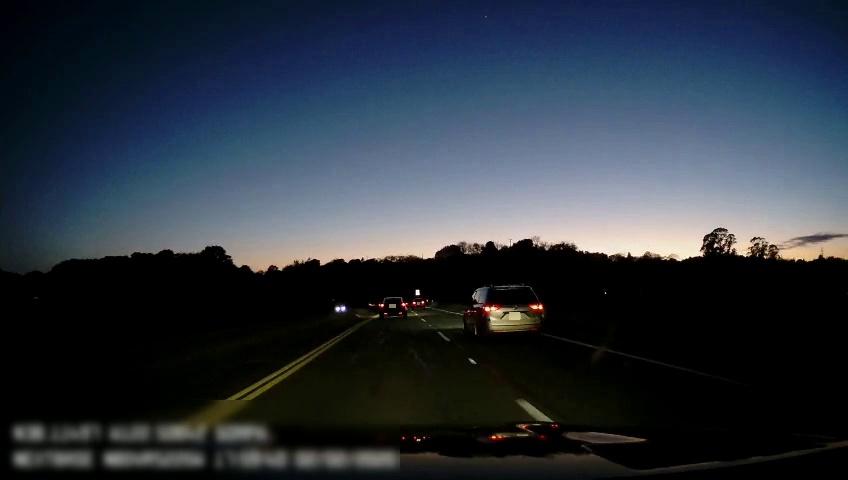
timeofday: Dusk/Dawn/Twilight
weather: Sunny
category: Drivable Space
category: Vehicles | SUV
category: Vehicles | Car
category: Vehicles | Car
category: Vehicles | Car
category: Lanes | Current Lane
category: Lanes | Current Lane
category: Lanes | Alternate Lane